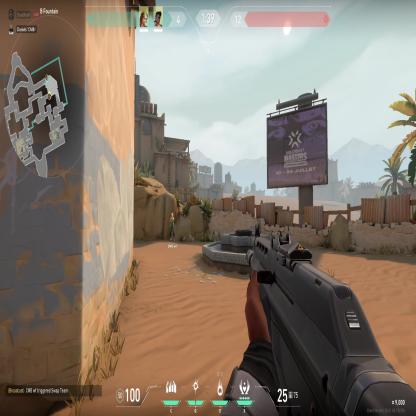
Label: teammate